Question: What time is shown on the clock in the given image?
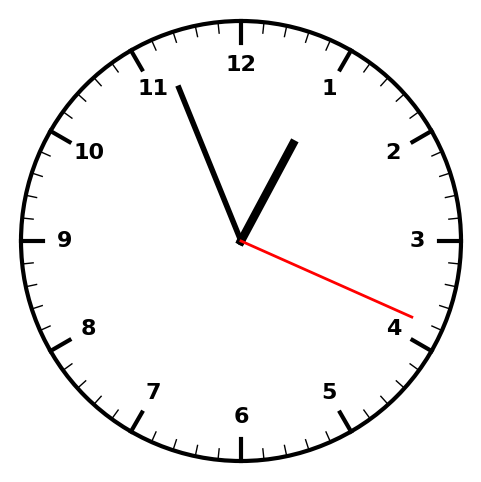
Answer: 12:56:19